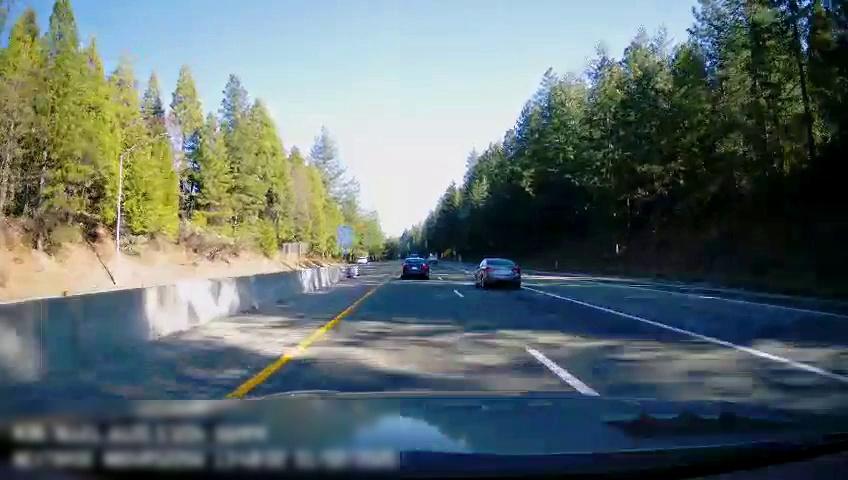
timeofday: Day
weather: Sunny
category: Drivable Space
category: Vehicles | SUV
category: Vehicles | Car
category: Vehicles | Car
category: Lanes | Alternate Lane
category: Lanes | Alternate Lane
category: Lanes | Current Lane
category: Lanes | Current Lane